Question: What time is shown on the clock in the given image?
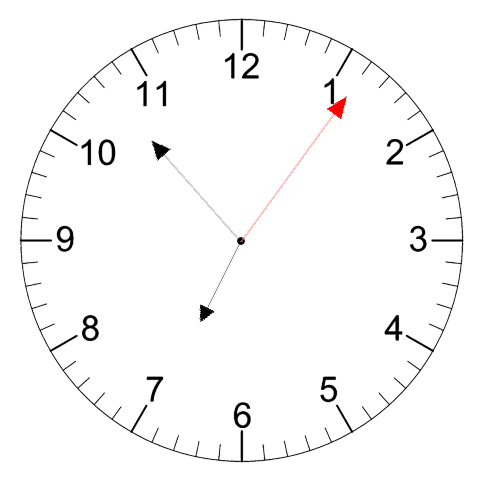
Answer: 06:53:06